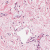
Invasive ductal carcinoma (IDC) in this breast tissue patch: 0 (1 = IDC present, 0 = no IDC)